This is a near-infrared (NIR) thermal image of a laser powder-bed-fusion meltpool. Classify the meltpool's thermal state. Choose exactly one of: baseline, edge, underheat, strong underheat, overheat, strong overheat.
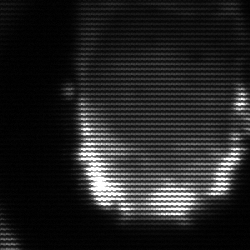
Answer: baseline